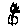
Label: flower